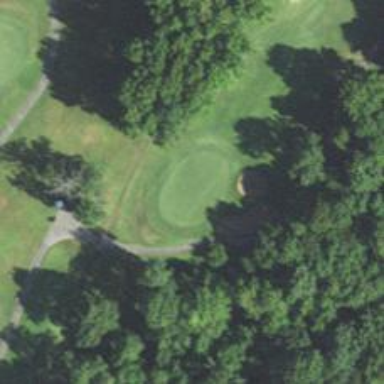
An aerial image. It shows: Golf hole.